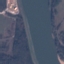
Land use / land cover class: River